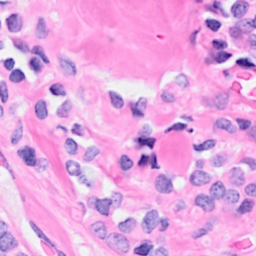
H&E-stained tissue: Breast